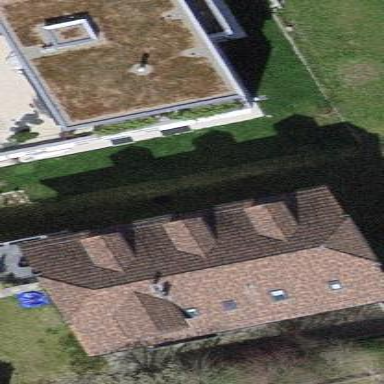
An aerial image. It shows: Half-hipped roof shape on the apartments building.